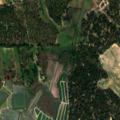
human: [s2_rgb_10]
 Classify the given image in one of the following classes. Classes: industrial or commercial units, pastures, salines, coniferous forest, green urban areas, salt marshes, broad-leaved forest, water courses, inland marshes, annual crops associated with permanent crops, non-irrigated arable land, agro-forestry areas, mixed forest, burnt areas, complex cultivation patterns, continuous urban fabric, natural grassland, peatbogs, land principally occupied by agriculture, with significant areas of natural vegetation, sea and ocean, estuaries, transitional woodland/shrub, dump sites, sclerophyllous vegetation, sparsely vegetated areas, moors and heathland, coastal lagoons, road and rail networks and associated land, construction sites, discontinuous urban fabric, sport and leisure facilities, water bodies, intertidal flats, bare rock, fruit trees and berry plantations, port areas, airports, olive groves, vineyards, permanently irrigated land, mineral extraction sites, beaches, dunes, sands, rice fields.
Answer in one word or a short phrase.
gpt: permanently irrigated land, complex cultivation patterns, coniferous forest, mixed forest, salines